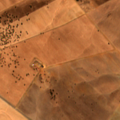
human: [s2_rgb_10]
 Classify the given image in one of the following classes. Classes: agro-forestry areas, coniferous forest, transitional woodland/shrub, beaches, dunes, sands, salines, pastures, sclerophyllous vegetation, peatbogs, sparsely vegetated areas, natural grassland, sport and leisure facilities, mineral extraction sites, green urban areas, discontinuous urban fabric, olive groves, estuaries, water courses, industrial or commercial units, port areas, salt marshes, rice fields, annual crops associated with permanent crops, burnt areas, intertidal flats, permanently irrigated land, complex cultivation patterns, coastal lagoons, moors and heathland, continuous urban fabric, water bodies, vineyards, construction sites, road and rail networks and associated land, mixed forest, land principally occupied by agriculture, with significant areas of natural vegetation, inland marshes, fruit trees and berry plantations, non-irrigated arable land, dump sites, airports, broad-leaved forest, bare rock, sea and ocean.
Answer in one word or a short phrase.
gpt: non-irrigated arable land, agro-forestry areas